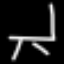
Label: chair